Question: What is a good way to draw a dynamic programming such as this one (with the path) in python?

I have looked online and I see <URL> but is that really the best option for this sort of technical drawing?
One option might be to use matplotlib using something like
'''
import matplotlib.pylab as plt
plt.figure()
col_labels=['col1','col2','col3']
row_labels=['row1','row2','row3']
table_vals=[[11,12,13],[21,22,23],[31,32,33]]
the_table = plt.table(cellText=table_vals,
colWidths = [0.1]*3,
rowLabels=row_labels,
colLabels=col_labels,
loc='center right')
plt.text(12,3.4,'Table Title',size=8)
plt.show()
'''
How can I draw the line on the table?
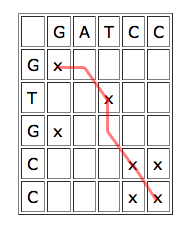
Answer: The following code yields an approximation of the figure you want, using native Matplotlib tables:
'''
import matplotlib.pylab as plt
import numpy as np
def get_coord(table, irow, icol):
# get coordinates of a cell. This seems to work, don't ask why.
cell = table.get_celld()[irow+1,icol] # row 0 is column headers
box = cell.get_bbox().get_points() # [[x0, y0],[x1, y1]]
xc, yc = box.mean(axis=0) # get center
return xc, yc
col_labels=['G','A','T','C','C']
row_labels= ['G','T','G','C','C']
table_vals= [
['x','','','',''],
['','','x','',''],
['x','','','',''],
['','','','x','x'],
['','','','x','x']]
line = [(0,0), (0,1), (1,2), (2,2), (3,3), (4,4)]
# draw table
the_table = plt.table(cellText=table_vals,
colWidths = [0.1]*len(col_labels),
rowLabels=row_labels, colLabels=col_labels,
cellLoc = 'center', rowLoc = 'center', bbox=[.1,.1,.8,.8])
plt.draw() # lay out table, so that cell coordinates are calculated
# look up line coordinates
x = []; y = []
for irow, icol in line:
xc, yc = get_coord(the_table, irow, icol)
x.append(xc)
y.append(yc)
# draw line
plt.plot(x, y, 'r', linewidth = 5, alpha=0.5)
plt.xlim([0,1])
plt.ylim([0,1])
plt.show()
'''
Result:

Note that the result is not extremely beautiful, I could for example not figure out how to change the width of the column with row-labels. There is also the issue that the table is drawn in 'figure coordinates', while the line is drawn in 'data-coordinates', so if you zoom in the line and the table no longer overlap. I struggled for quite some time with these tables, but in my opinion they are quite a PITA to work with and the resulting code is hard to understand.
My preferred solution is to just draw the table by hand:
'''
import matplotlib.pylab as plt
import numpy as np
col_labels=['G','A','T','C','C']
row_labels= ['G','T','G','C','C']
table_vals= [
['X','','','',''],
['','','X','',''],
['X','','','',''],
['','','','X','X'],
['','','','X','X']]
line = np.array([
[0, 1, 2, 2, 3, 4],
[0, 0, 1, 2, 3, 4]])
ncol = len(col_labels)
nrow = len(row_labels)
# draw grid lines
plt.plot(np.tile([0, ncol+1], (nrow+2,1)).T, np.tile(np.arange(nrow+2), (2,1)),
'k', linewidth=3)
plt.plot(np.tile(np.arange(ncol+2), (2,1)), np.tile([0, nrow+1], (ncol+2,1)).T,
'k', linewidth=3)
# plot labels
for icol, col in enumerate(col_labels):
plt.text(icol + 1.5, nrow + 0.5, col, ha='center', va='center')
for irow, row in enumerate(row_labels):
plt.text(0.5, nrow - irow - 0.5, row, ha='center', va='center')
# plot table content
for irow, row in enumerate(table_vals):
for icol, cell in enumerate(row):
plt.text(icol + 1.5, nrow - irow - 0.5, cell, ha='center', va='center')
# plot line
plt.plot(line[0] + 1.5, nrow - line[1] - 0.5, 'r', linewidth = 5, alpha = 0.5)
plt.axis([-0.5, ncol + 1.5, -0.5, nrow+1.5])
plt.show()
'''
with result:

This looks much nicer, and the code is straightforward to understand. You might want to adjust some line-widths and font-sizes to your own taste, and hide the axis.